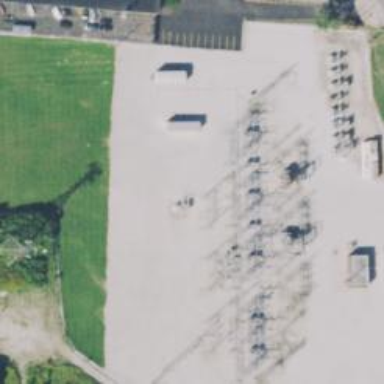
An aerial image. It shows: Switch used for power control.